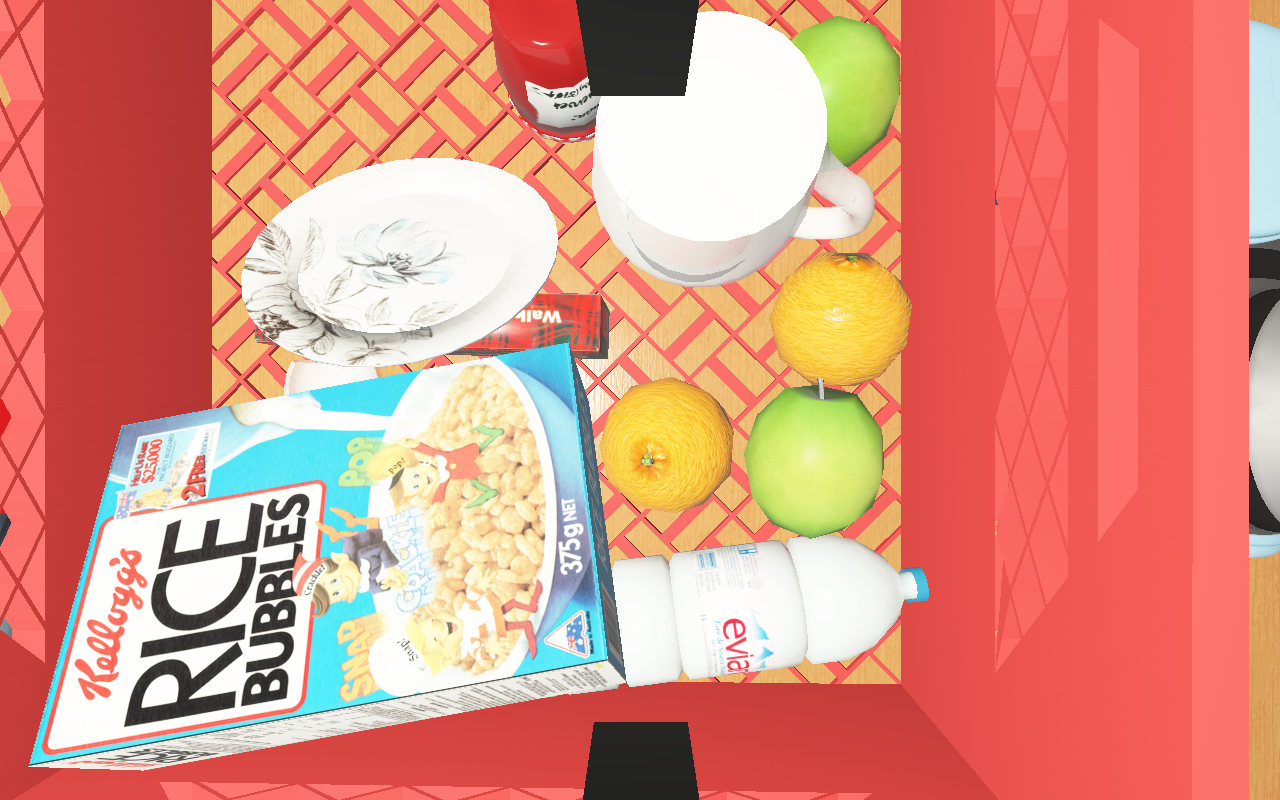
Objects in the scene:
carafe
water bottle
apple
orange
orange
spoon
plate
glass
wineglass
jam jar
biscuit box